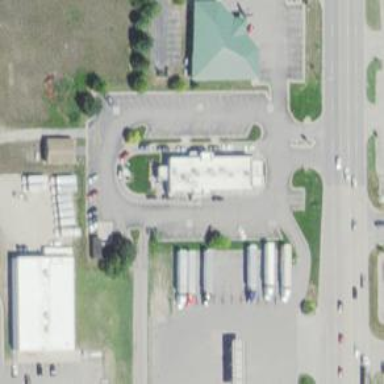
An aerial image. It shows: Parking area with surface.